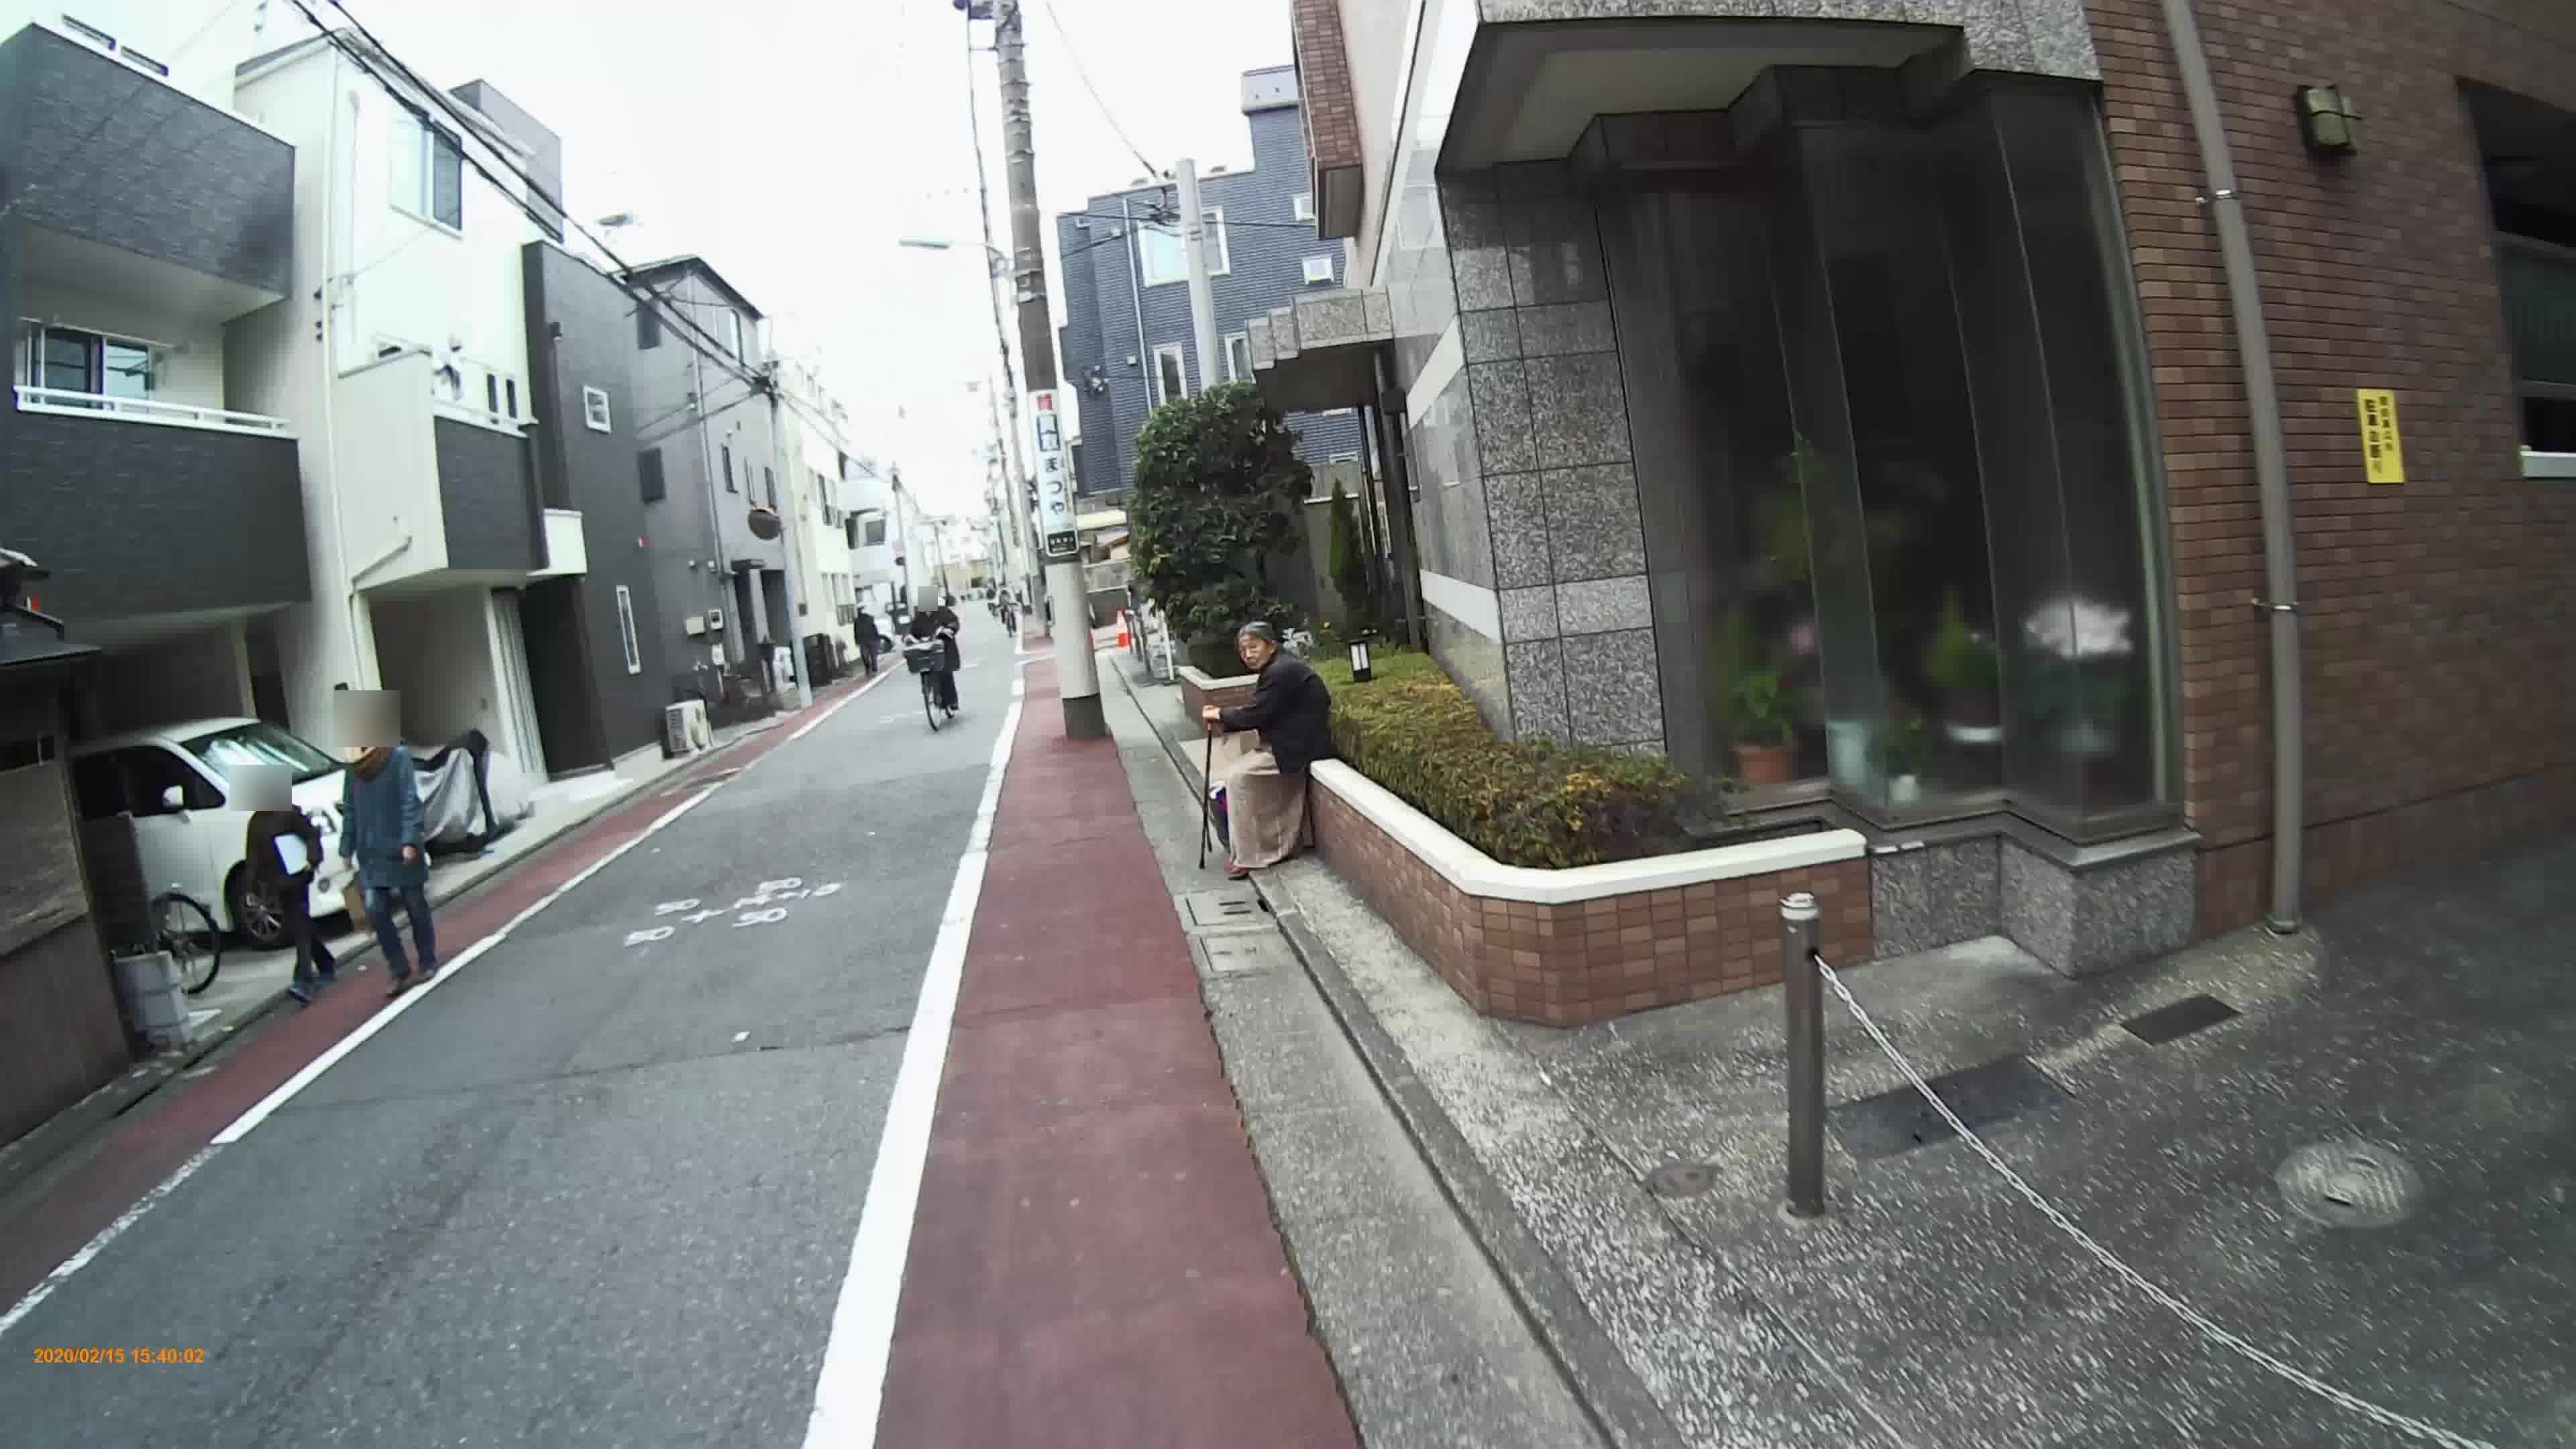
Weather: clear
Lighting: day
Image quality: good
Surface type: walking surface
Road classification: tertiary
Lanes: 1
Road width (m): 5.0
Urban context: urban centre
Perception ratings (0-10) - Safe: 4.79, Lively: 9.69, Beautiful: 7.23, Boring: 1.7, Depressing: 7.57, Wealthy: 6.4